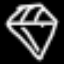
Label: diamond